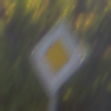
Verkehrszeichen: Vorfahrtsstrasse
Umgebung: Outdoor, Nature
Tageszeit: MorningAfternoon
Wetter: Clear
Licht: Natural
Jahreszeit: NotSpecified
Kontrast: HighContrast